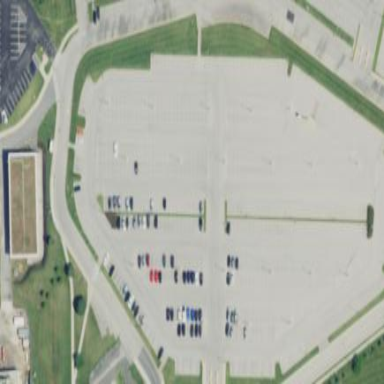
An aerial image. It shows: Parking area with surface.